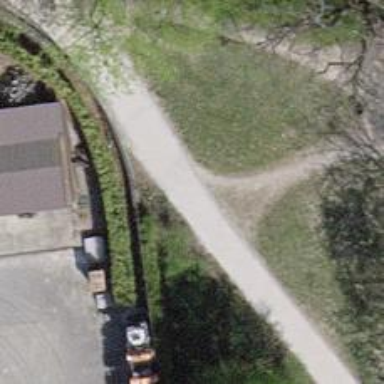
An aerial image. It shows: Asphalt footway.